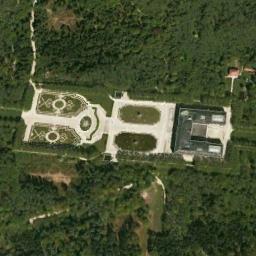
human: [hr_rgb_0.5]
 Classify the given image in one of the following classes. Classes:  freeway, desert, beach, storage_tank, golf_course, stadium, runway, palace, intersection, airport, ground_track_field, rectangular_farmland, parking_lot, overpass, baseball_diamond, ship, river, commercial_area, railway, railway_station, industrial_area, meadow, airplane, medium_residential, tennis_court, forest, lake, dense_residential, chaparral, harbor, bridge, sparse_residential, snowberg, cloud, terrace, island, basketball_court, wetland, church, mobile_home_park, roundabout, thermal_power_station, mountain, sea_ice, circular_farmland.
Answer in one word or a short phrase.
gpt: palace